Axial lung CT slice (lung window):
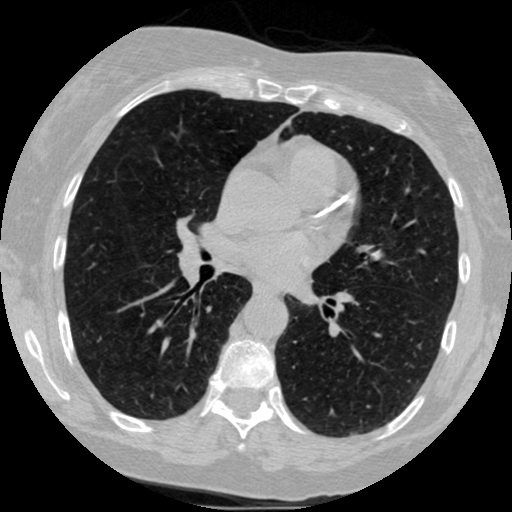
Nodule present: no